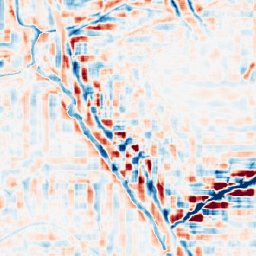
Category: wavelet
Decomposition family: wavelet_reverse_biorthogonal
Decomposition parameters: wavelet: rbio3.5
level: 4
Upsampling method: quartic
Upsampling parameters: scale: 4
Upsampling scale: 4